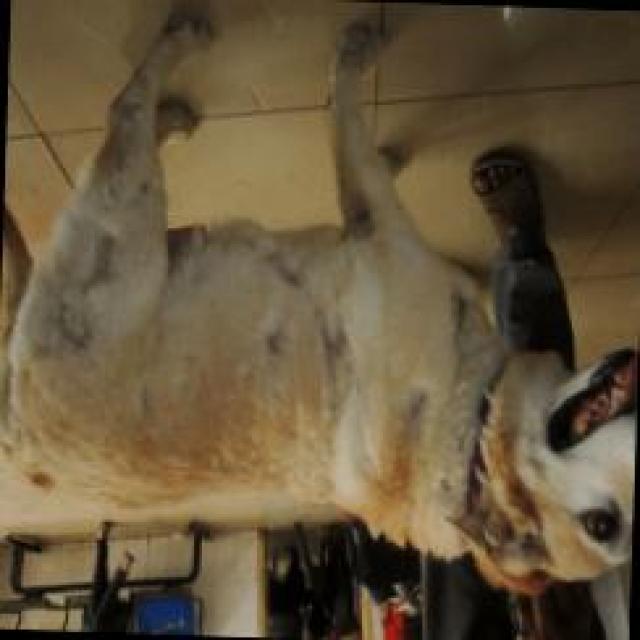
Canine fungal skin infection — characterized by alopecia, scaling, crusting, and circular lesions. Common agents include Malassezia and Candida species.